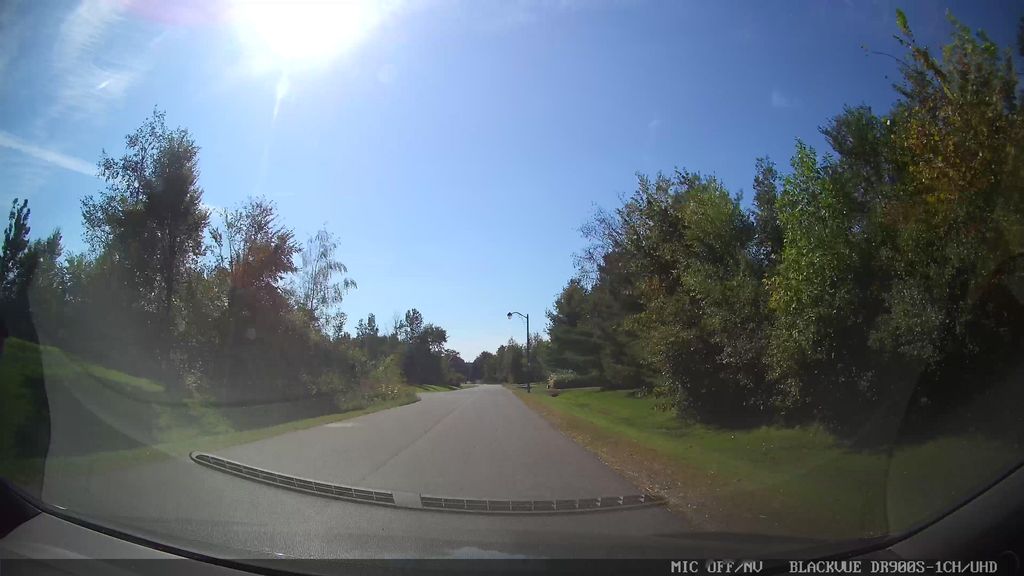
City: ottawa-gatineau